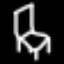
Label: chair